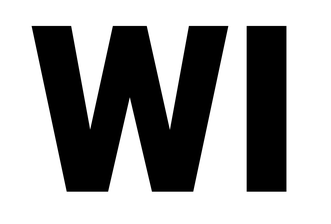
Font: Roboto_Black